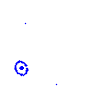
Particle: proton